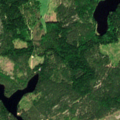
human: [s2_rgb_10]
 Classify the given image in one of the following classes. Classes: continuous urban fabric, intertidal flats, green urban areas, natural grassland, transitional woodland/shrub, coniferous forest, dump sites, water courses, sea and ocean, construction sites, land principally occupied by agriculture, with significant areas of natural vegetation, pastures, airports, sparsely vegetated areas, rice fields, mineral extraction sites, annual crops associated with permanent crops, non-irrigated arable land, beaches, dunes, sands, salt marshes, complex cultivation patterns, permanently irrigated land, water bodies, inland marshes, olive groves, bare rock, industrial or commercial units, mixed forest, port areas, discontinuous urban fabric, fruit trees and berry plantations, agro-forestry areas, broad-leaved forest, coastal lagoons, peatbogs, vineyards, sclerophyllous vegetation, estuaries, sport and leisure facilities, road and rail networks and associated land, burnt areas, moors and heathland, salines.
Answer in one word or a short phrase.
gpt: coniferous forest, transitional woodland/shrub, water bodies